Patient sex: F
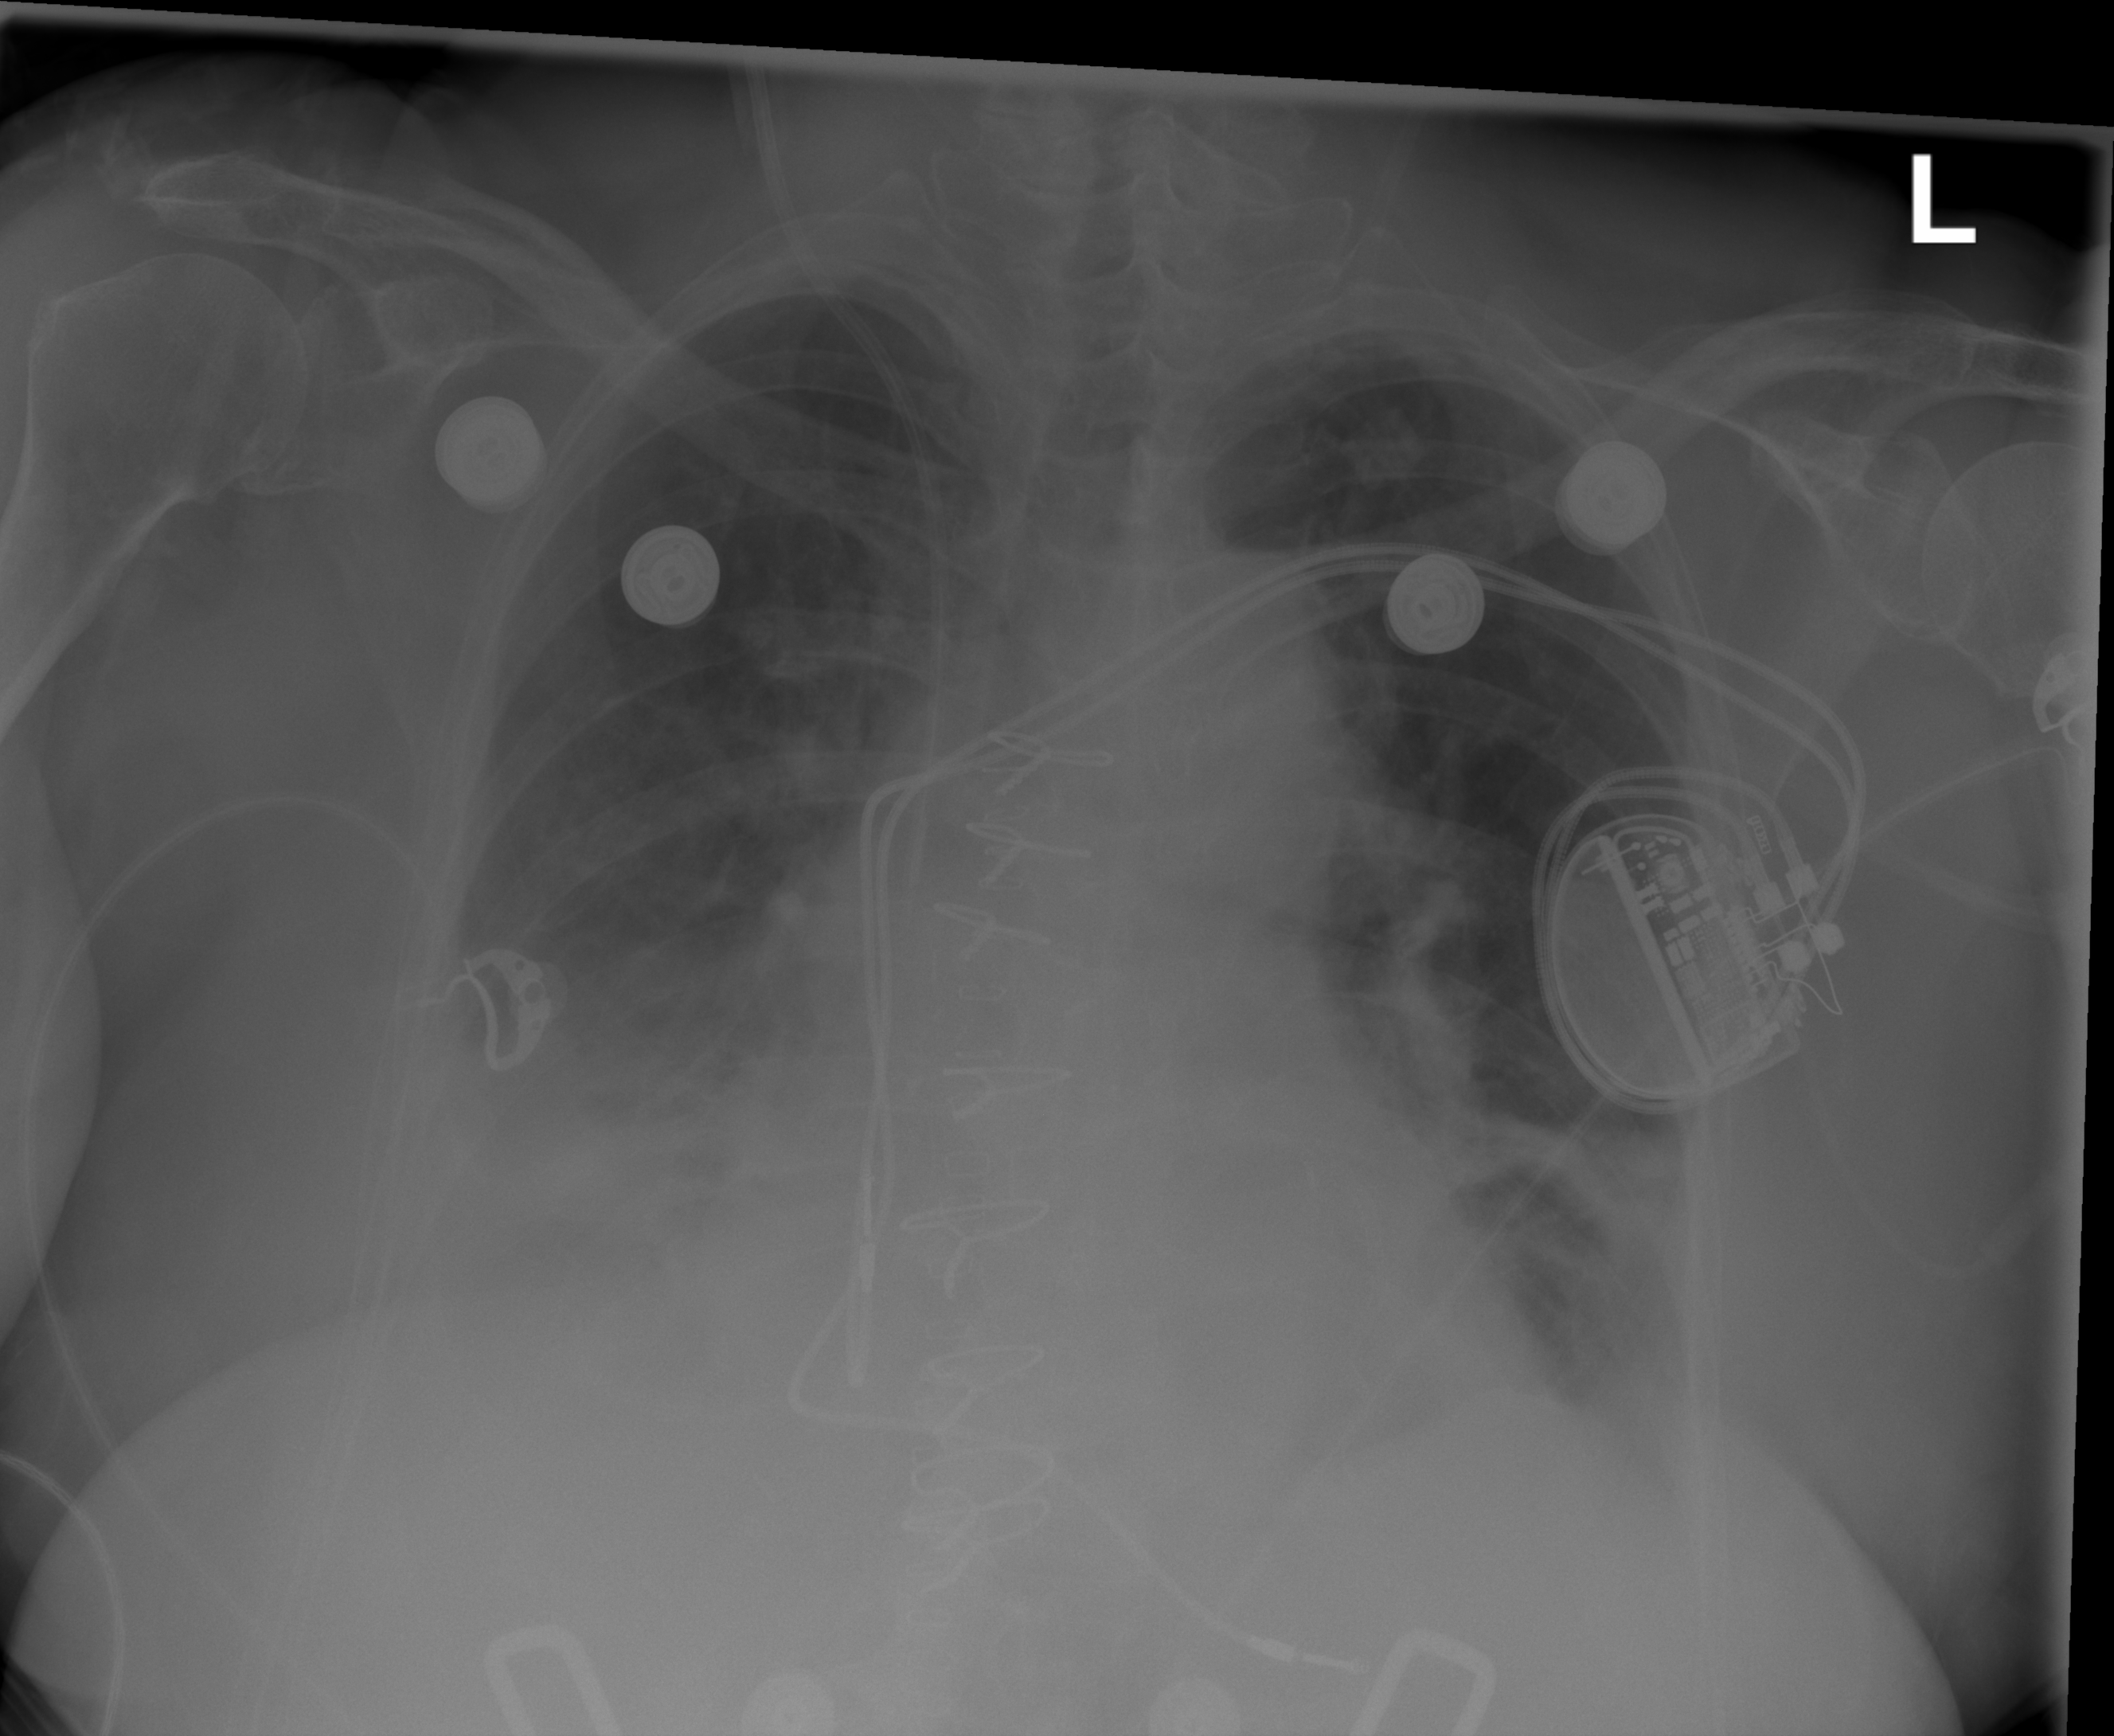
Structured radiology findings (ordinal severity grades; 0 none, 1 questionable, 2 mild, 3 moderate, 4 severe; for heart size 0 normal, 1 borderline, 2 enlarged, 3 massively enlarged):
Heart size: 1
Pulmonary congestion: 2
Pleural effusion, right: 3
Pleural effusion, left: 2
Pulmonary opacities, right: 2
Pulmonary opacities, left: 2
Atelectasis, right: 3
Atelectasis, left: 3